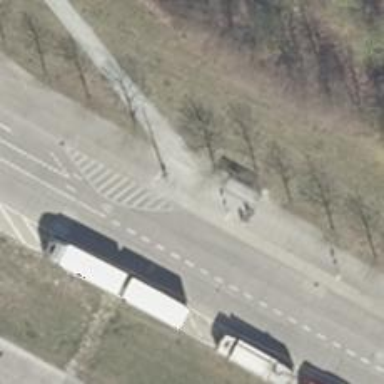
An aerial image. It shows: Footway with concrete surface.